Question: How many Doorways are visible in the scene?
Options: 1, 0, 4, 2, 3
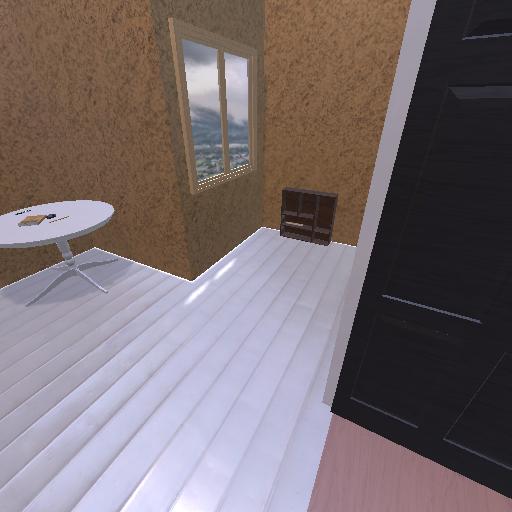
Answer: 1